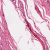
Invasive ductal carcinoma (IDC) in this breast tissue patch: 0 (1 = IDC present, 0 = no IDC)